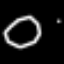
Label: octagon